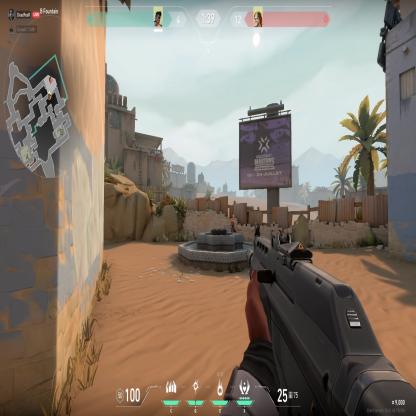
Label: enemy